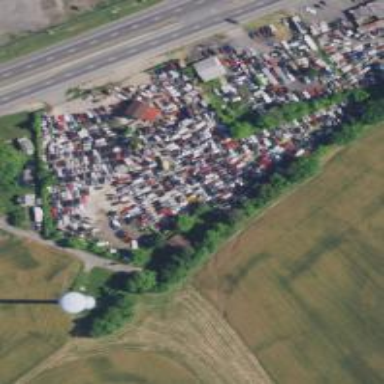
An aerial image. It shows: Industrial area designated as scrap yard.